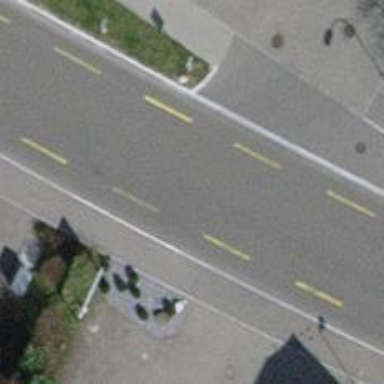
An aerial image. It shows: Secondary road with asphalt surface and designated cycle lane.